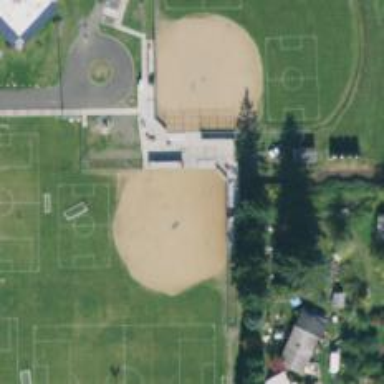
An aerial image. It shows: Bleachers on leisure land.